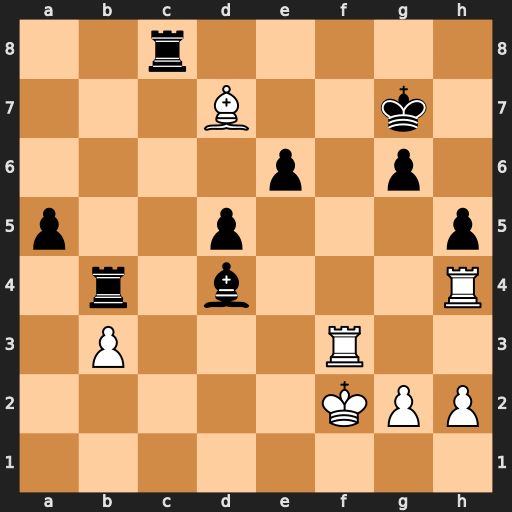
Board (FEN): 2r5/3B2k1/4p1p1/p2p3p/1r1b3R/1P3R2/5KPP/8
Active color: w
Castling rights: -
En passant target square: -
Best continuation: Rxd4 Rc2+ Ke3